Question: I've got two unique tables, all I'm trying to do is combine the records and sort them by the id (which is unix timestamp):
I used the best matching solution on Internet to write this code (and kept all columns unique for each table): <URL>
'''
$query_ticket_entries = " SELECT * from (
SELECT id AS id, id AS timeentryid, userid AS timeentryuserid,
serviceid AS timeentryserviceid, servicerateid AS timeentryservicerateid,
started AS timeentrystarted, ended AS timeentryended,
summary AS timeentrysummary, notes AS timeentrynotes,
NULL AS a, NULL AS b, NULL AS c, NULL AS d
FROM ticket_time_entries WHERE ticketid = '$ticket_id'
UNION
SELECT id AS id, NULL AS aa, NULL AS bb, NULL AS cc,
NULL AS dd, NULL AS ee, NULL AS ff, NULL AS gg,
NULL AS hh, id AS noteid, userid AS noteuserid,
typeid AS notetypeid, data AS notedata
FROM ticket_notes WHERE ticketid = '$ticket_id'
) ticket_entries ORDER BY ticket_entries.id DESC
";
'''
I'm getting the following result which is missing all columns in ticket_notes table.

Please help me to identify the issue and have a great weekend. =))
'''
-- phpMyAdmin SQL Dump
-- version 4.2.6
-- http://www.phpmyadmin.net
--
-- Host: localhost
-- Generation Time: Aug 02, 2014 at 08:53 PM
-- Server version: 5.5.38-log
-- PHP Version: 5.5.7
SET SQL_MODE = "NO_AUTO_VALUE_ON_ZERO";
SET time_zone = "+00:00";
/*!40101 SET @OLD_CHARACTER_SET_CLIENT=@@CHARACTER_SET_CLIENT */;
/*!40101 SET @OLD_CHARACTER_SET_RESULTS=@@CHARACTER_SET_RESULTS */;
/*!40101 SET @OLD_COLLATION_CONNECTION=@@COLLATION_CONNECTION */;
/*!40101 SET NAMES utf8 */;
--
-- Database: 'test'
--
-- --------------------------------------------------------
--
-- Table structure for table 'ticket_notes'
--
CREATE TABLE IF NOT EXISTS 'ticket_notes' (
'id' int(10) NOT NULL,
'ticketid' int(10) NOT NULL,
'userid' int(11) NOT NULL,
'typeid' int(2) NOT NULL,
'data' text CHARACTER SET utf8 COLLATE utf8_unicode_ci NOT NULL
) ENGINE=InnoDB DEFAULT CHARSET=latin1;
-- --------------------------------------------------------
--
-- Table structure for table 'ticket_time_entries'
--
CREATE TABLE IF NOT EXISTS 'ticket_time_entries' (
'id' int(10) NOT NULL,
'ticketid' int(10) NOT NULL,
'userid' int(10) NOT NULL,
'serviceid' int(2) NOT NULL,
'servicerateid' int(2) NOT NULL,
'started' int(10) NOT NULL,
'ended' int(10) NOT NULL,
'summary' text CHARACTER SET utf8 COLLATE utf8_unicode_ci NOT NULL,
'notes' text CHARACTER SET utf8 COLLATE utf8_unicode_ci NOT NULL
) ENGINE=InnoDB DEFAULT CHARSET=latin1;
--
-- Indexes for dumped tables
--
--
-- Indexes for table 'ticket_notes'
--
ALTER TABLE 'ticket_notes'
ADD UNIQUE KEY 'id' ('id');
--
-- Indexes for table 'ticket_time_entries'
--
ALTER TABLE 'ticket_time_entries'
ADD UNIQUE KEY 'id' ('id');
/*!40101 SET CHARACTER_SET_CLIENT=@OLD_CHARACTER_SET_CLIENT */;
/*!40101 SET CHARACTER_SET_RESULTS=@OLD_CHARACTER_SET_RESULTS */;
/*!40101 SET COLLATION_CONNECTION=@OLD_COLLATION_CONNECTION */;
'''
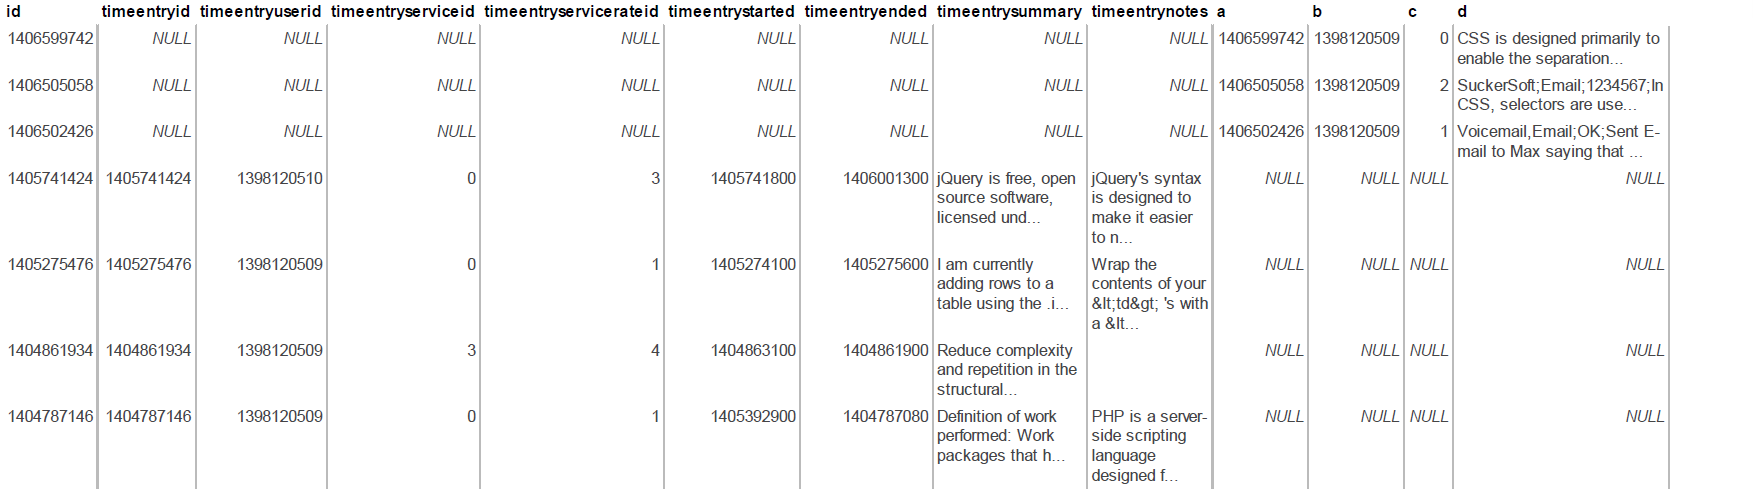
Answer: UNION staples resulting rows on top of each other, so all column names from second or subsequent queries comprising UNION aren't going to appear. Are you sure that you need UNION and not JOIN?
'''
$query_ticket_entries = "
SELECT tte.id AS timeentryid, tte.userid AS timeentryuserid,
serviceid AS timeentryserviceid, servicerateid AS timeentryservicerateid,
started AS timeentrystarted, ended AS timeentryended,
summary AS timeentrysummary, notes AS timeentrynotes,
tn.id AS noteid, tn.userid AS noteuserid,
typeid AS notetypeid, data AS notedata
FROM ticket_time_entries tte LEFT JOIN ticket_notes tn
ON tte.ticketid=tn.ticketid
WHERE tte.ticketid = '$ticket_id'
ORDER BY timeentryid DESC
";
'''
UPDATE. OK I get what you want to achieve. It seems a bit strange, but nevertheless:
'''
$query_ticket_entries = " SELECT * from (
SELECT id AS id, id AS timeentryid, userid AS timeentryuserid,
serviceid AS timeentryserviceid, servicerateid AS timeentryservicerateid,
started AS timeentrystarted, ended AS timeentryended,
summary AS timeentrysummary, notes AS timeentrynotes,
NULL AS noteid, NULL AS noteuserid, NULL AS notetypeid, NULL AS notedata
FROM ticket_time_entries WHERE ticketid = '$ticket_id'
UNION
SELECT id AS id, NULL AS aa, NULL AS bb, NULL AS cc,
NULL AS dd, NULL AS ee, NULL AS ff, NULL AS gg,
NULL AS hh, id AS noteid, userid AS noteuserid,
typeid AS notetypeid, data AS notedata
FROM ticket_notes WHERE ticketid = '$ticket_id'
) ticket_entries ORDER BY ticket_entries.id DESC
";
'''